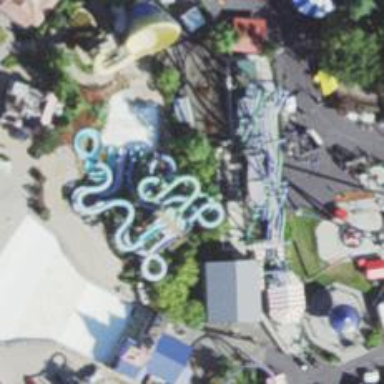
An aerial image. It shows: Water slide attraction.